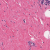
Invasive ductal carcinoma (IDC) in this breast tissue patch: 0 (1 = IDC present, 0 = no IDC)